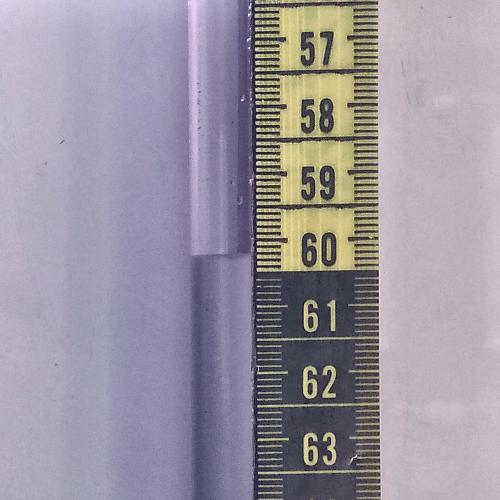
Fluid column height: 60.2 cm